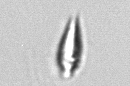
Label: Oxytoxum